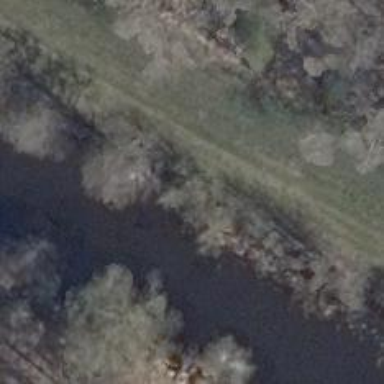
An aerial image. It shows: Row of trees in natural setting.